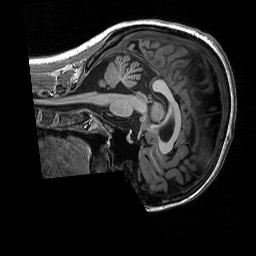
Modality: T1w
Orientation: sagittal
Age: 23
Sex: female
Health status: healthy
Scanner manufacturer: siemens
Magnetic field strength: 3 T
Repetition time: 2.3 s
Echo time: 0.00298 s